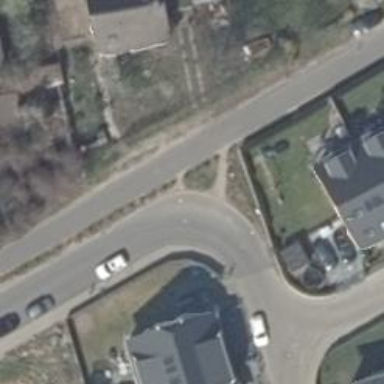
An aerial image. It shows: Footway.